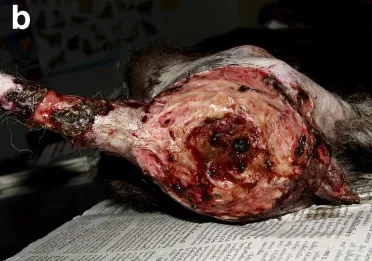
(a) Skin lesions present at the perineum and tail of a dog (arrows).
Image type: medical_photograph (other_medical_photograph)